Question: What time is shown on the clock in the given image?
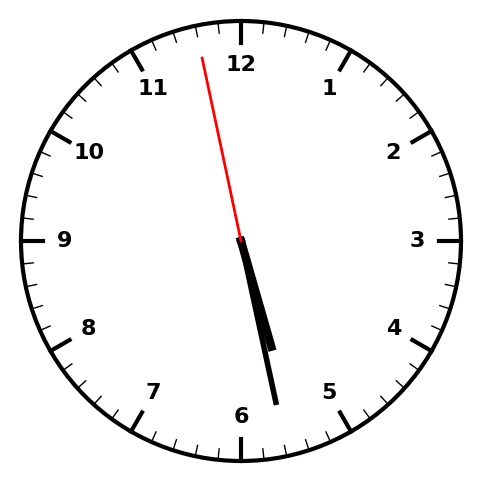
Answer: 05:27:58